Question: How can I compare Date ([now] day, month, year, hour, minute) and data from two columns? The first column has date only like "2020-01-01" and second column for same row has data like "15:30:00" and this column datatype is 'time7'.
I need to check if ([now] day, month, year, hour, minute) > from this two columns to do something.

I need to compare it in client side in C#
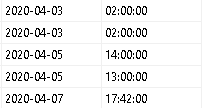
Answer: You can combine date part and time part into single datetime like this:
'''
var time = TimeSpan.Parse("15:30:00", System.Globalization.CultureInfo.InvariantCulture);
var date = DateTime.Parse("2020-01-01", System.Globalization.CultureInfo.InvariantCulture);
var dateTime = date.Add(time);
if (DateTime.Now > dateTime)
{
// TODO
}
'''